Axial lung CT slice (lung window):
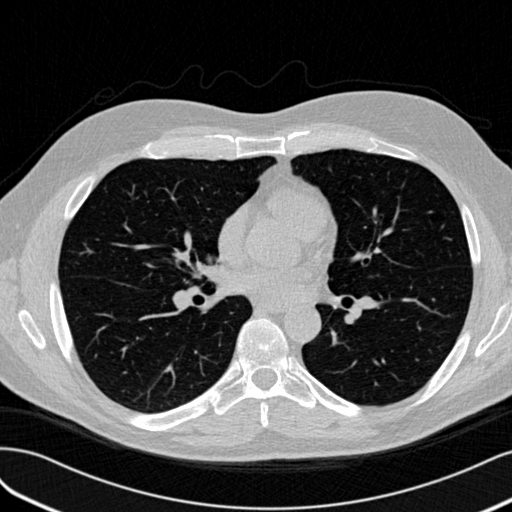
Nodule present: no